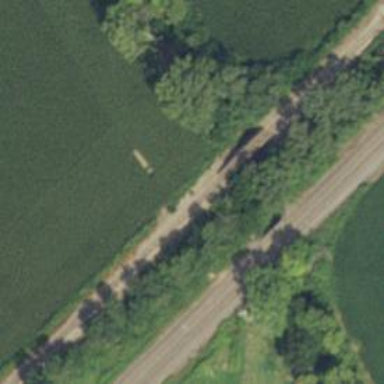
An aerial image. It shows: Bridge over railway line.